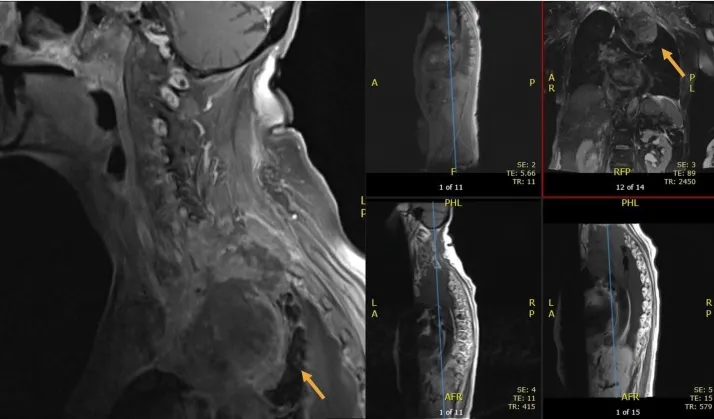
Thoracic MRI demonstrating a left upper lung lobe mass measuring 11.0 cm with encasement of the left common carotid artery and posterior elements of T1 and T2 segments. MRI, Magnetic resonance imaging.
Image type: radiology (mri)